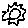
Label: sun